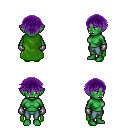
a pixel art fantasy rpg character, female body template, orc, green skin, green cape, teal pants, purple short bangs hairstyle, metal gloves, four views (front, back, left, right), 2x2 character sprite sheet, small pixel art, hard edges, no anti-aliasing